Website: ulta-beauty
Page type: payment
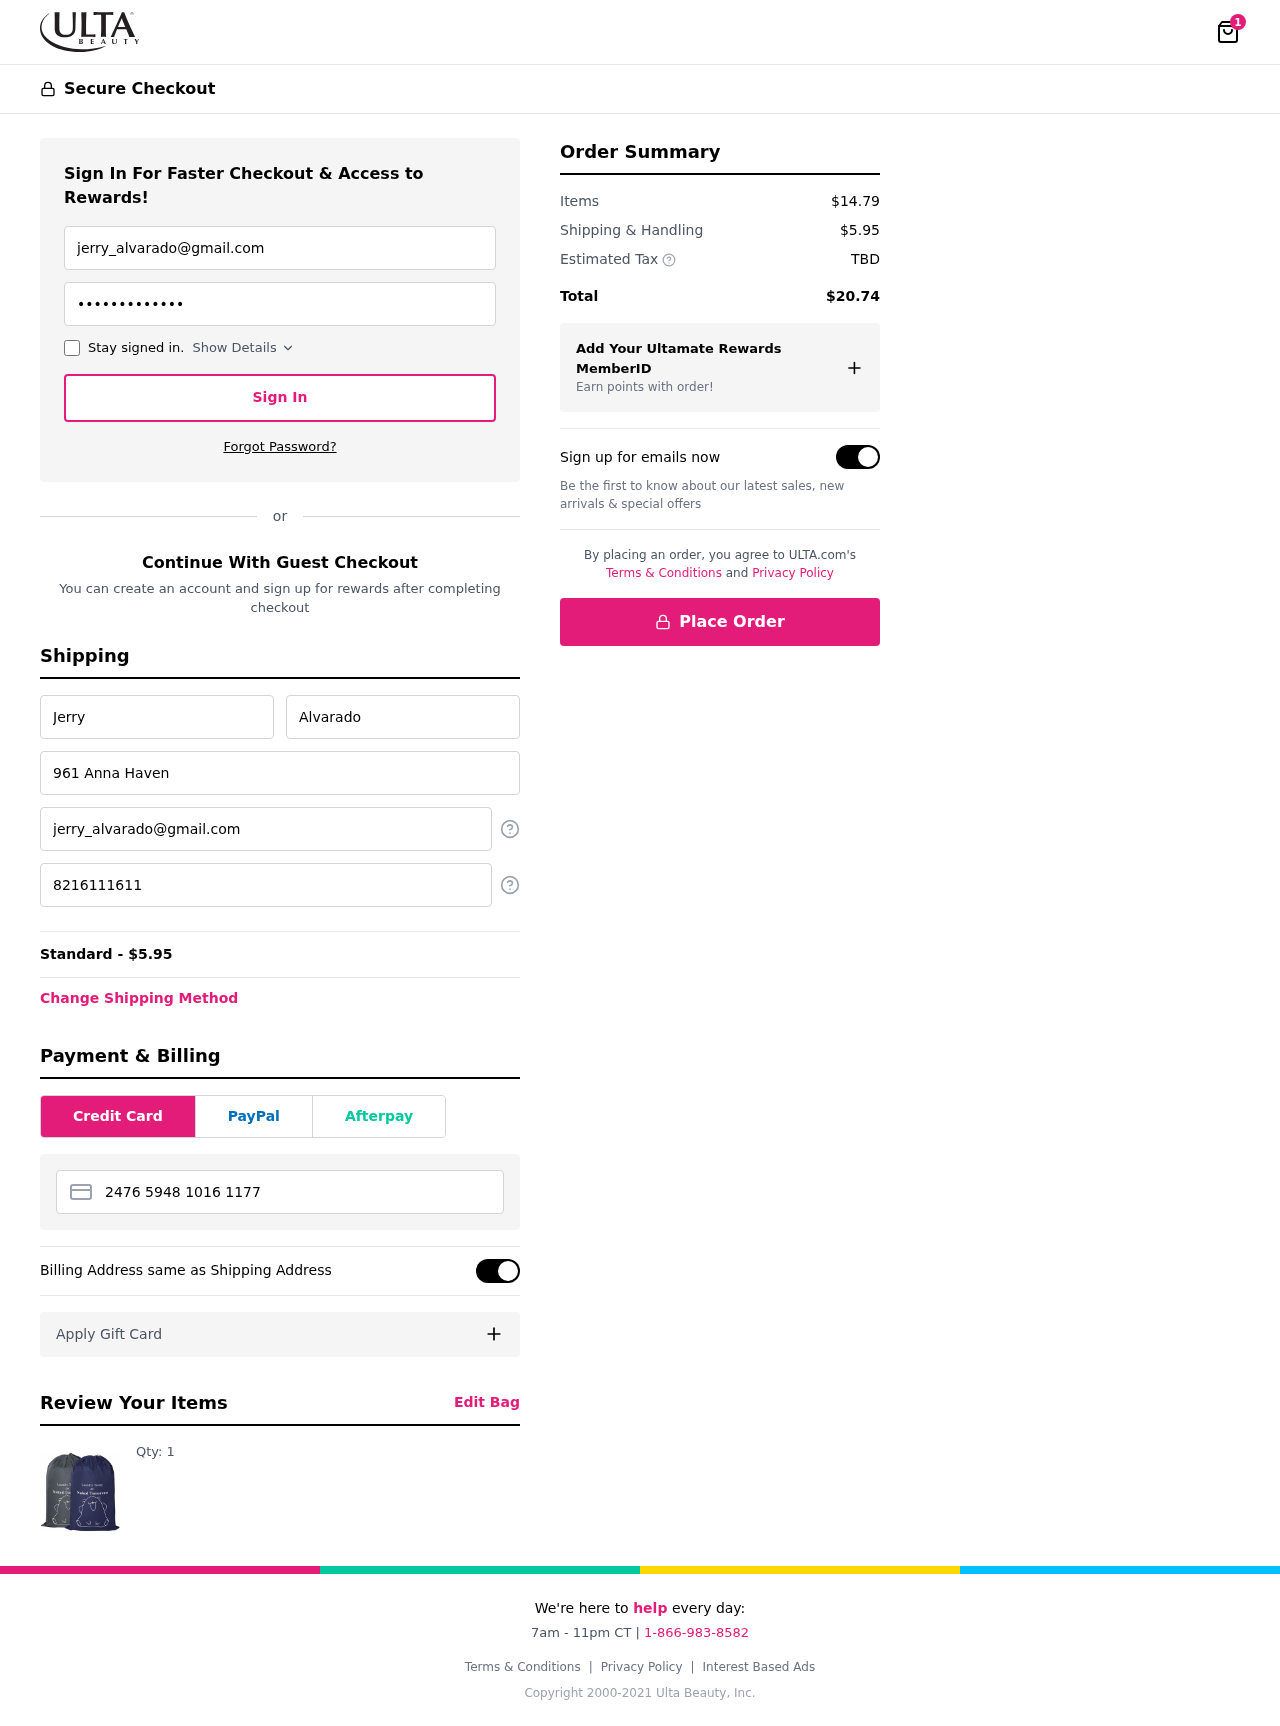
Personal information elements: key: PII_CARD_NUMBER
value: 2476 5948 1016 1177
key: PII_EMAIL
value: jerry_alvarado@gmail.com
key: PII_FIRSTNAME
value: Jerry
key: PII_LASTNAME
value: Alvarado
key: PII_PHONE
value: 8216111611
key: PII_STREET
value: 961 Anna Haven
Product elements: key: PRODUCT1_QUANTITY
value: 1
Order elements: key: ORDER_NUM_ITEMS
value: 1
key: ORDER_SHIPPING_COST
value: $5.95
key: ORDER_SHIPPING_COST
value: Standard - $5.95
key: ORDER_SUBTOTAL
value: $14.79
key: ORDER_TAX
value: TBD
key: ORDER_TOTAL
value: $20.74